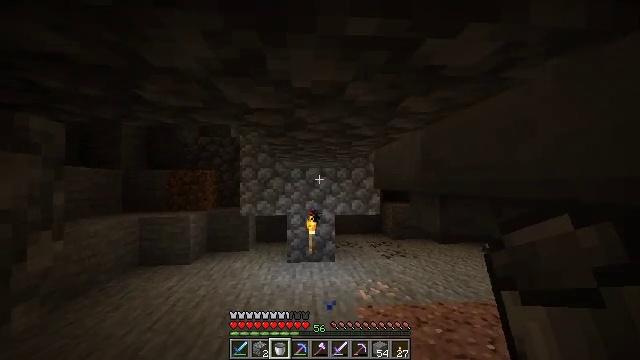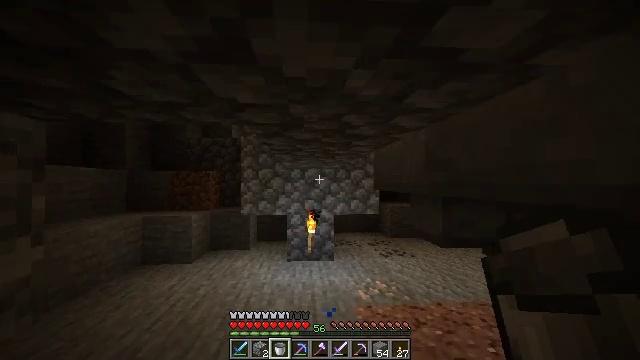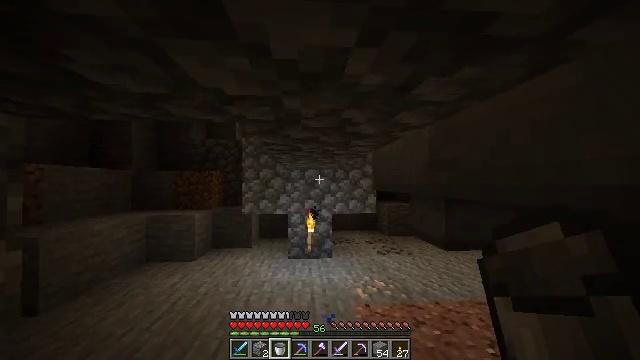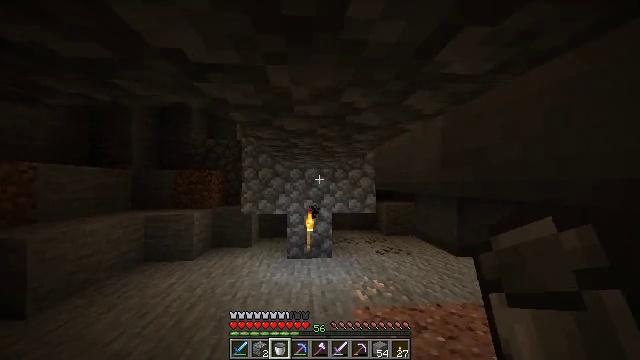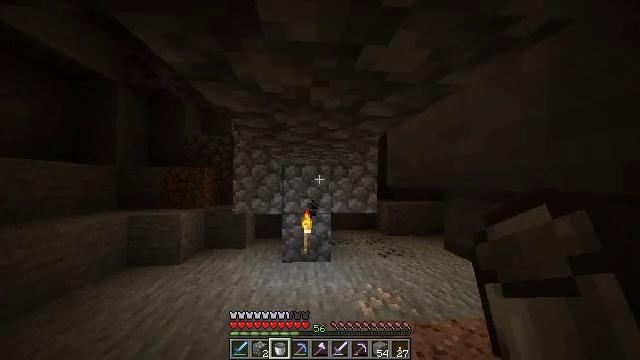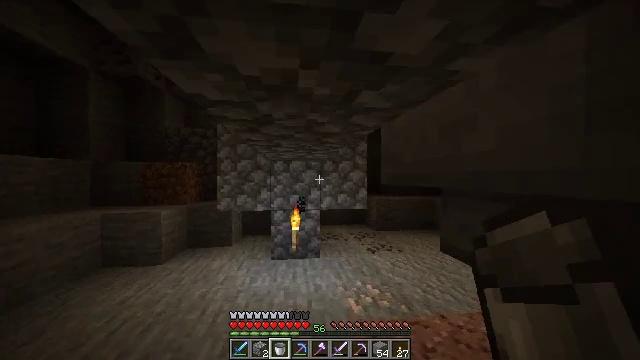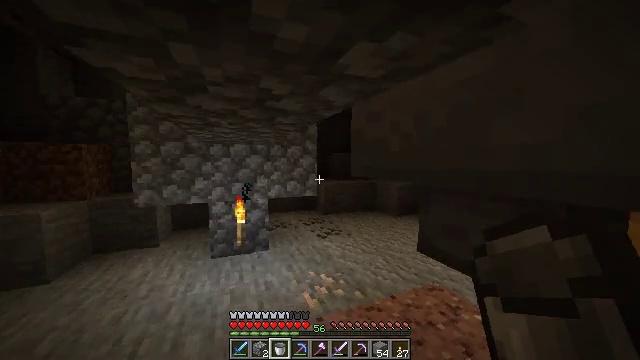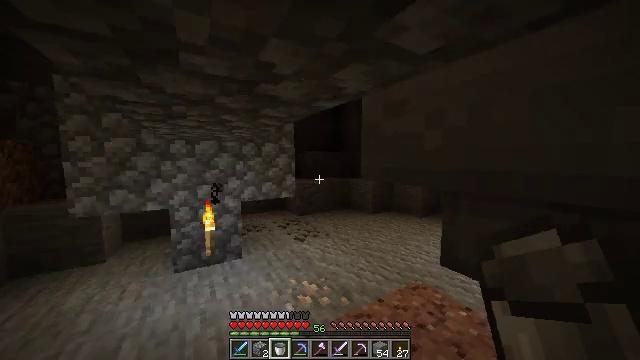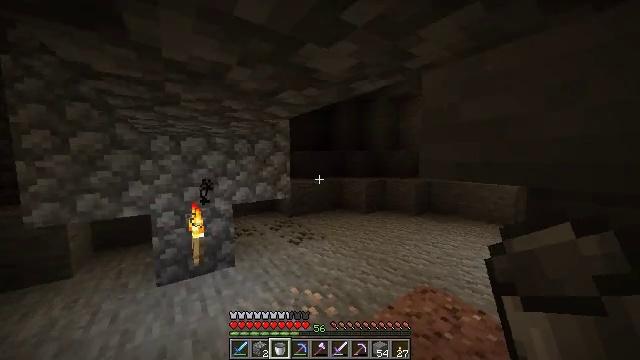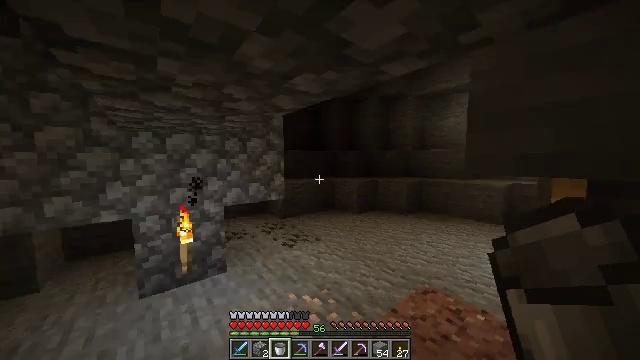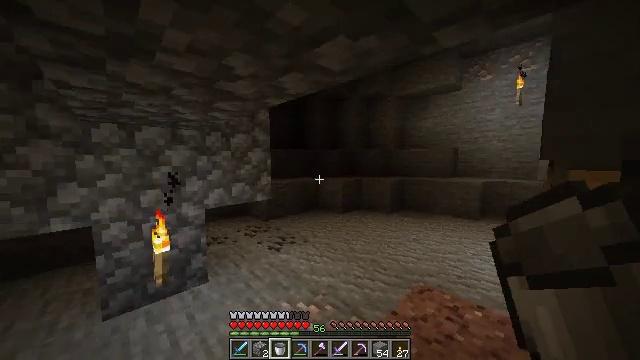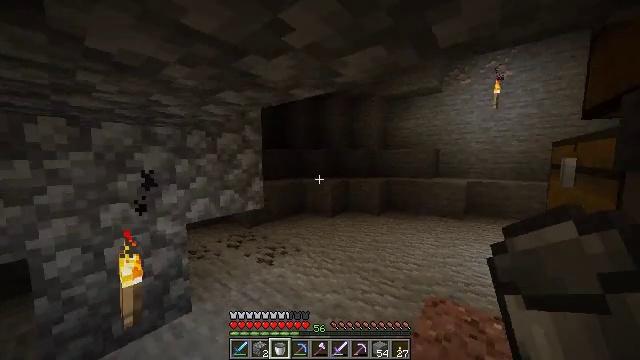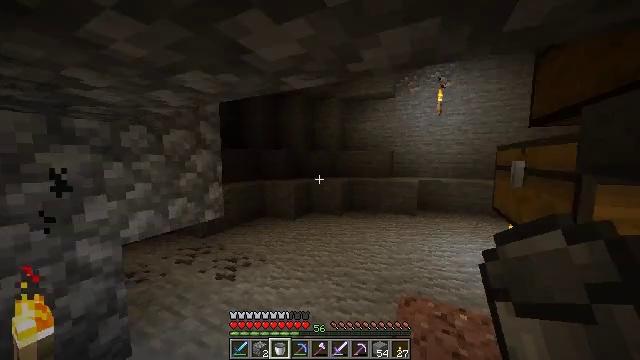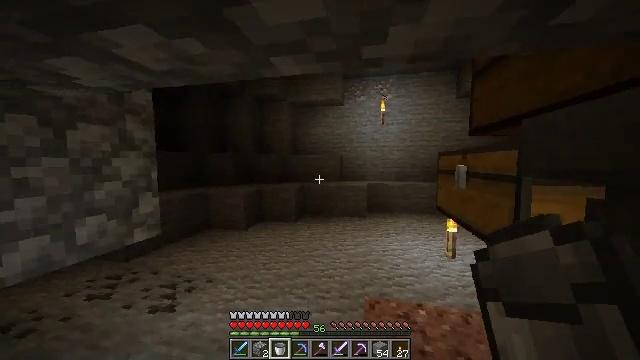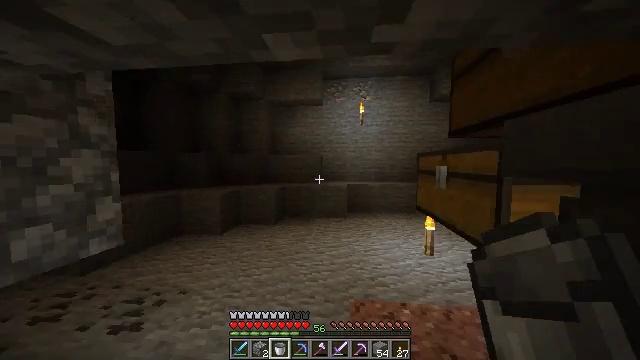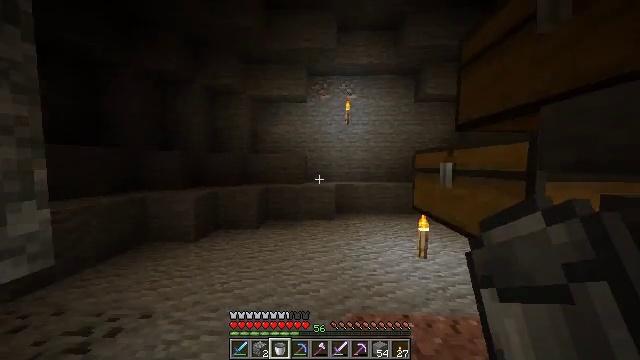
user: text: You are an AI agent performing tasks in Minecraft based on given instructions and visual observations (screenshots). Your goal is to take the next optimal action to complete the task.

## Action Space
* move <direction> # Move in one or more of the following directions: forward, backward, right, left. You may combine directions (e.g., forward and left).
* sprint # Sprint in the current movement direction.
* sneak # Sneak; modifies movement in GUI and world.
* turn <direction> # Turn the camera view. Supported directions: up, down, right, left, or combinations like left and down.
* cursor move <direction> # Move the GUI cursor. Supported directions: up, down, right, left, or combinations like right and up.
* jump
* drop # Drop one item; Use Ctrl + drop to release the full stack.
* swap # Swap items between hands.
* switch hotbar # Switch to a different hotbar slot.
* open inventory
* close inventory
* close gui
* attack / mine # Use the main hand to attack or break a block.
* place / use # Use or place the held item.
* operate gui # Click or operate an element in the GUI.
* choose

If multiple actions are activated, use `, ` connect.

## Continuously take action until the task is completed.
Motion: motion action
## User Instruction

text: Attack the spruce sign to dismantle it.
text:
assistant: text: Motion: move forward
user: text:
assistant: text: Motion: move forward
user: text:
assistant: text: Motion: move forward
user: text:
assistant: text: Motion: move forward
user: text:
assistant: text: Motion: move forward, turn right and down
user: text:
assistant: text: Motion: move forward and move left, turn right and down
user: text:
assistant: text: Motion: move forward and move left, turn right
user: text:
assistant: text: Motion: move forward and move left, turn right
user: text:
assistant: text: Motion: move forward and move left, turn right
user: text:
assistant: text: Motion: move forward and move left, turn right
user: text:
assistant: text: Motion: move forward and move left, turn right
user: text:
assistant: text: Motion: move forward and move left, turn right
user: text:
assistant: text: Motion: move forward and move left, turn right and up
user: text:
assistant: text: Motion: move forward, turn right
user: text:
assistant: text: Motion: move forward, turn right
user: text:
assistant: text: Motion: move forward, turn right
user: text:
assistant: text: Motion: move forward, turn right
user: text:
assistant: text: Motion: move forward, turn right and down
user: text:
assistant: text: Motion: move forward and move left, turn right
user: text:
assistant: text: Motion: move forward and move left, turn right
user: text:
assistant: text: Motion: move forward and move left, turn right and down
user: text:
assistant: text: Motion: move forward and move left, turn right
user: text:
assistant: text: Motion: move forward and move left, turn right
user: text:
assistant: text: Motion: move forward and move left, turn right
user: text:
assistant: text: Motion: move forward and move left, turn right
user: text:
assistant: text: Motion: move forward and move left, turn right
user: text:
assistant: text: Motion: move forward
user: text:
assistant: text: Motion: move forward, turn right
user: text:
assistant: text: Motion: move forward, turn right and down
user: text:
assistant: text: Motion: move forward, turn right and down